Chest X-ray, PA view. Patient: 53 years old, sex F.
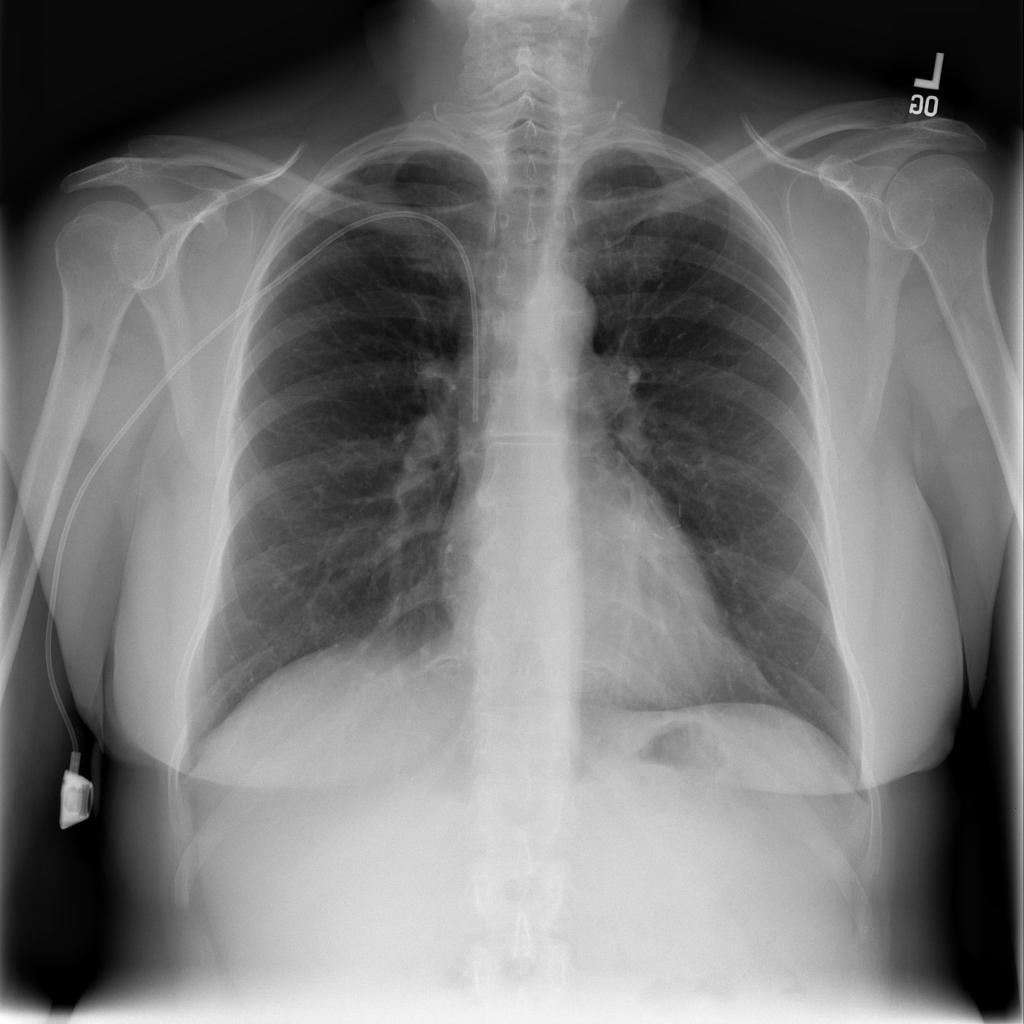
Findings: No Finding